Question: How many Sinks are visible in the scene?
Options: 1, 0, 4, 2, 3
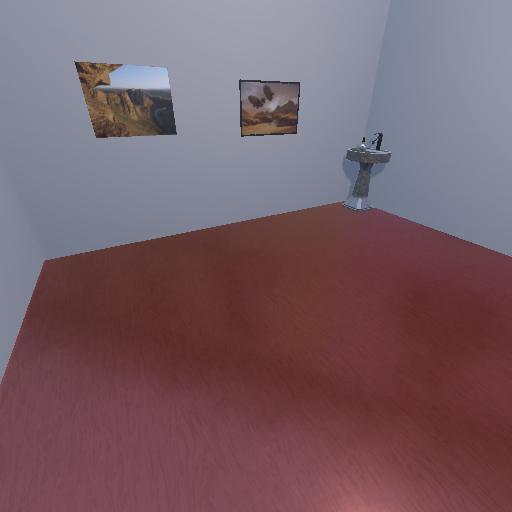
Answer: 1